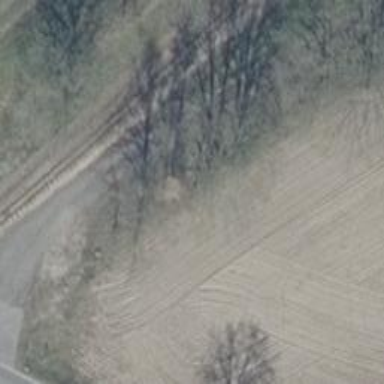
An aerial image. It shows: Dirt track with grade 4 surface.